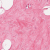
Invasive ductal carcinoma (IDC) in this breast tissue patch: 0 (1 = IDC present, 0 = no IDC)